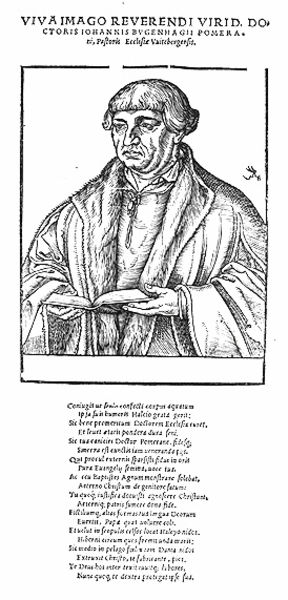
Titel: Bildnis des Johannes Bugenhagen
Künstler: Lucas d.J. Cranach
Institution: (Seriendruck)
Schlagwörter: mann, umhang, mund, nase, zeichnung, blick, hemd, arme, augen, bibel, falten, halten, johannes, kragen, mensch, pelz, rahmen, bildnis, hände, portrait, porträt, signatur, gewand, haare, mantel, gewänder, kinn, umrandung, fell, holzschnitt, schrift, grafik, rand, stolz, buch, druck, schwarzweiß, text, zeitung, beschriftung, adeliger, halbprofil, gedicht, gelehrter, auszug, latein, lateinisch, pagenschnitt, pelzrock, imago, toupe, reverendi, viva, tuope, virid, illustaration, dugenna